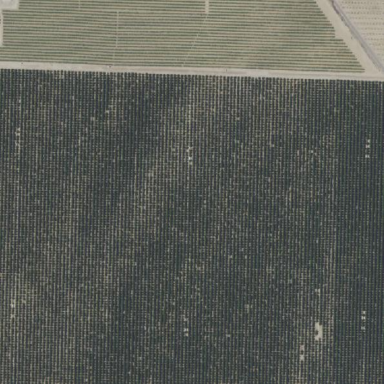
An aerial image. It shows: Field cropland within orchard.